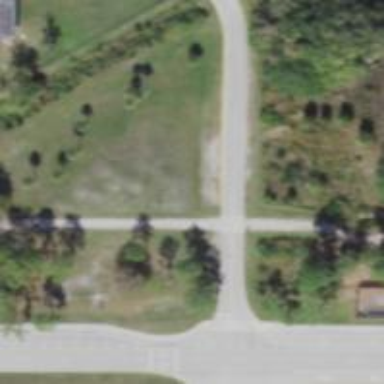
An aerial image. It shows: Marked crossing where path and cycleway intersect. The trail visibility is excellent.